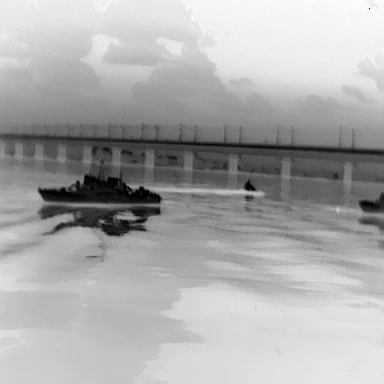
There are two objects shown in the infrared image, including a warship, and a canoe.